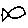
Label: fish